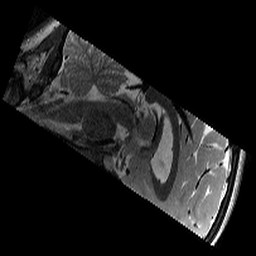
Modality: T2w
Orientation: sagittal
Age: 13
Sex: female
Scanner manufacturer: siemens
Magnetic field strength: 3 T
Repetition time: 9.23 s
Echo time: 0.067 s